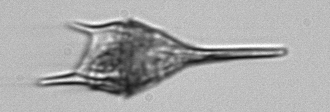
Label: Tripos_lineatus